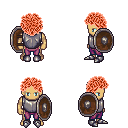
a pixel art fantasy rpg character, male body template, human, tanned skin, steel chest armor, magenta pants, red curly afro hairstyle, bracelets, metal boots, shield, four views (front, back, left, right), 2x2 character sprite sheet, small pixel art, hard edges, no anti-aliasing